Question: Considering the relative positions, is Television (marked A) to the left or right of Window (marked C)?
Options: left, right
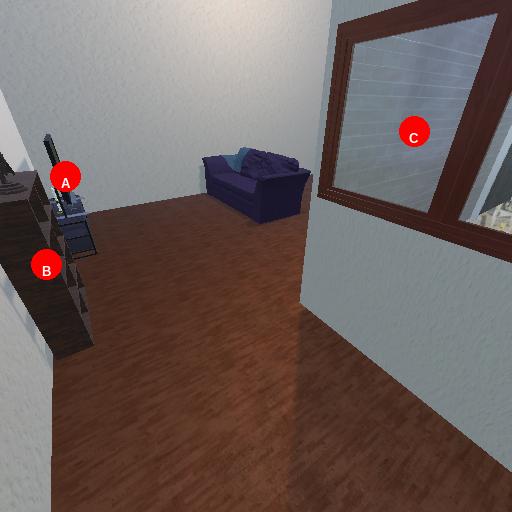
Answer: left